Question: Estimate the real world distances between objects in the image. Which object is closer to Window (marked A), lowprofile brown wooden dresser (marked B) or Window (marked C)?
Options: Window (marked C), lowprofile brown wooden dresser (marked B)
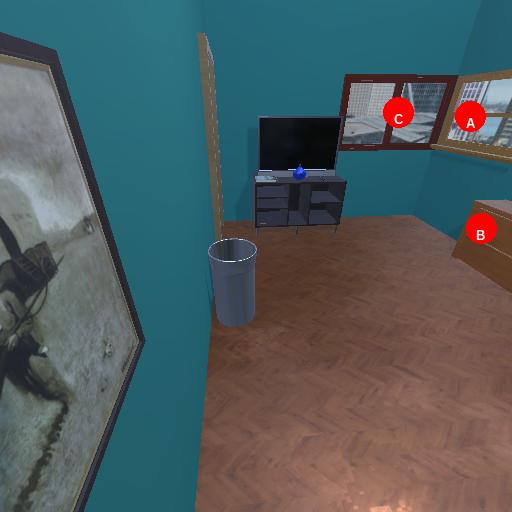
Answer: Window (marked C)